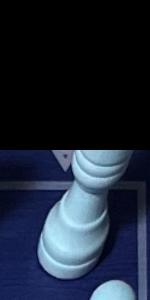
Label: Rook_White